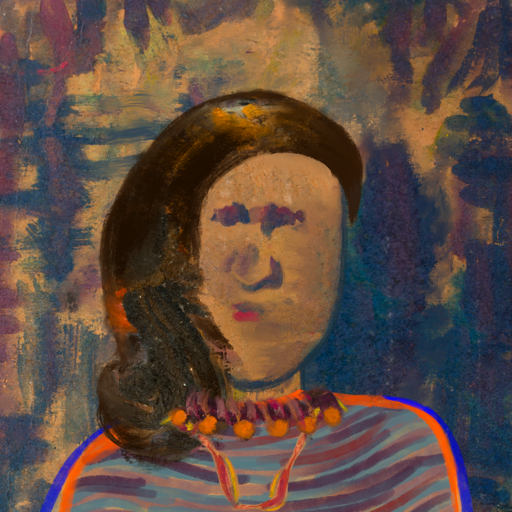
Background: InTheSun, Head And Neck Front: In_The_Sun, Face Front: In_The_Sun, Bust: Experience, Hair Front: Gypsy_Queen, Head Accessory: Blank, Second Necklace: Gypsy_Mother_1, Necklace: Doll, Baby: Blank